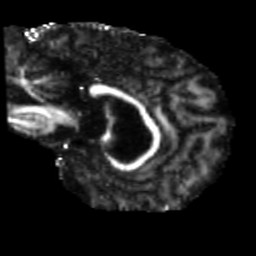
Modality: FA
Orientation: sagittal
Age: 63
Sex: female
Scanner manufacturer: siemens
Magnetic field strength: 3 T
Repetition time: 5.47 s
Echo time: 0.0854 s